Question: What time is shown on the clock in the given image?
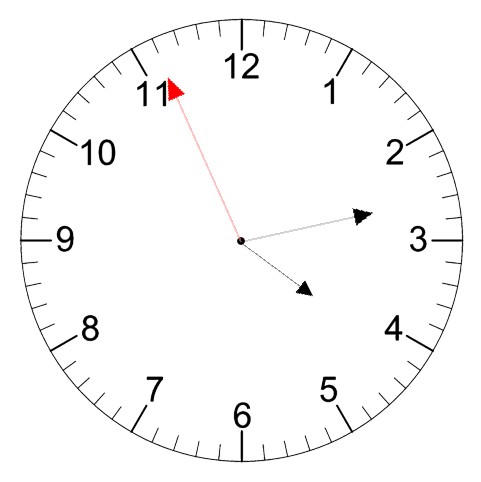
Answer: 04:12:56